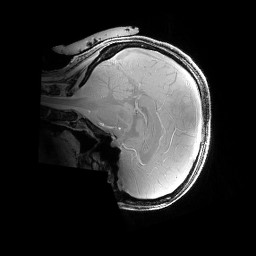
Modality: PDw
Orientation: sagittal
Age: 25
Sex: female
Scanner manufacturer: siemens
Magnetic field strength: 6.98 T
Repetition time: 1.38 s
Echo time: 0.00242 s